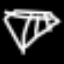
Label: diamond